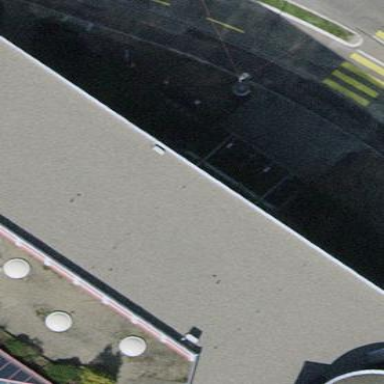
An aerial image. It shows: Flat roof forming part of building.